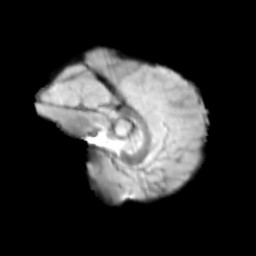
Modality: T2w
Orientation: sagittal
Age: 9
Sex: male
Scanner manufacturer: siemens
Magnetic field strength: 3 T
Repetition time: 3.8 s
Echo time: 0.07 s